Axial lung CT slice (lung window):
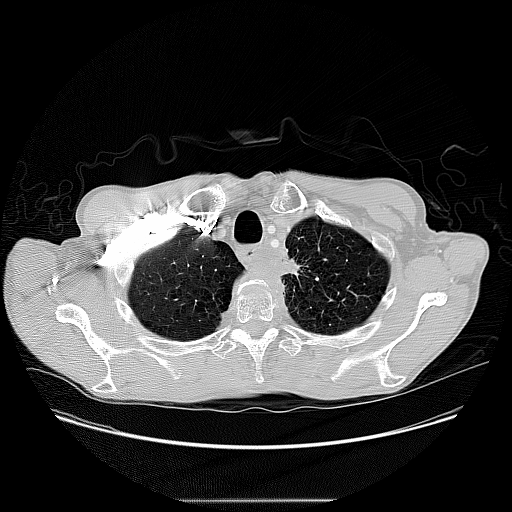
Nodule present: yes
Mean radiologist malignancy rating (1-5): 5